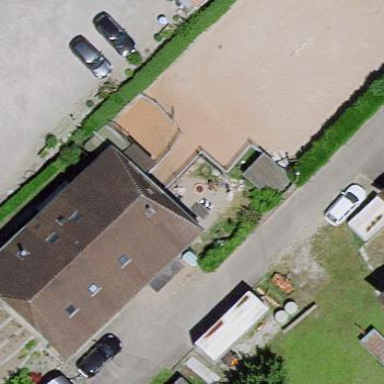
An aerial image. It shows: Farm building.